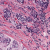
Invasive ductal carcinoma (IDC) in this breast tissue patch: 1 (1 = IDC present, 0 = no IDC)